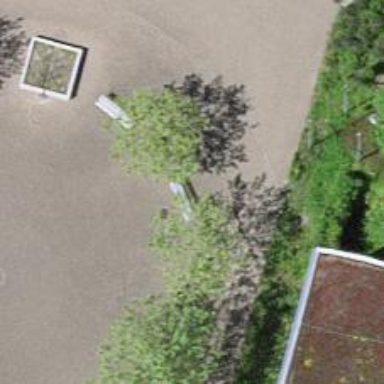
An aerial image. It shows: Bench for seating.